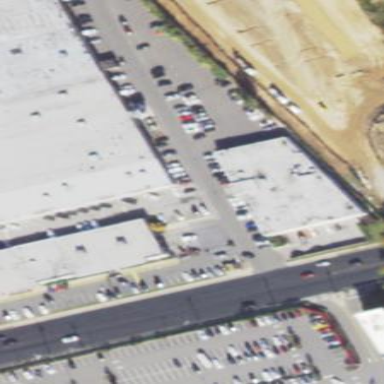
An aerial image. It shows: Commercial building.